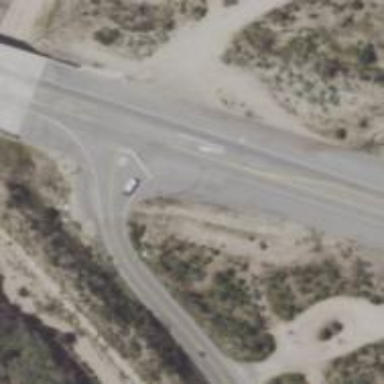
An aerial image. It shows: Asphalt road classified as trunk highway.